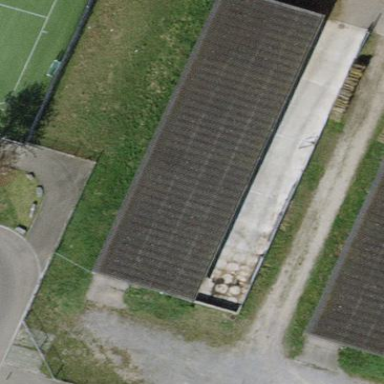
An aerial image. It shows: Shed.